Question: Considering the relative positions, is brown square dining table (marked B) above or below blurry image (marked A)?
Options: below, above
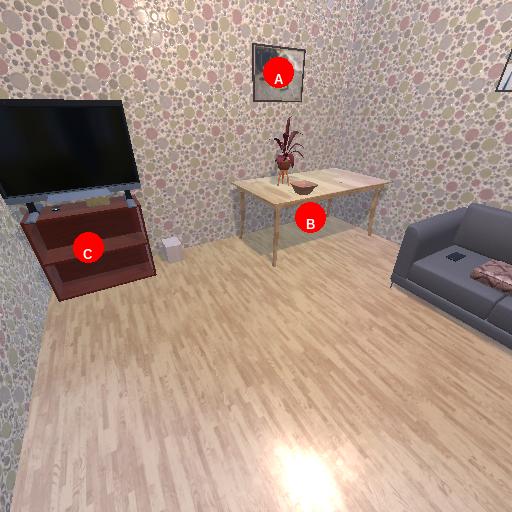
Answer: below